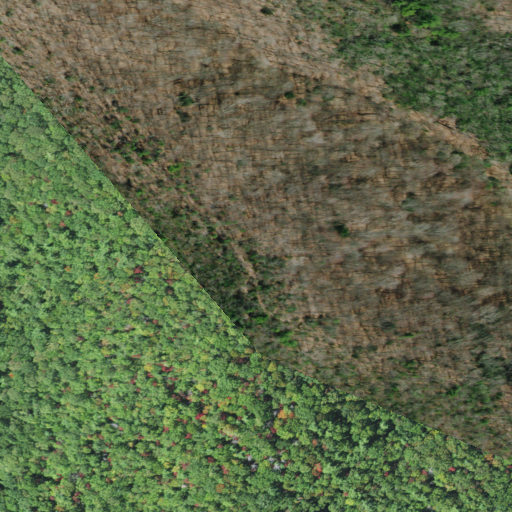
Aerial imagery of mountain in North Carolina named Coldspring Mountain containing mixed forest and deciduous forest